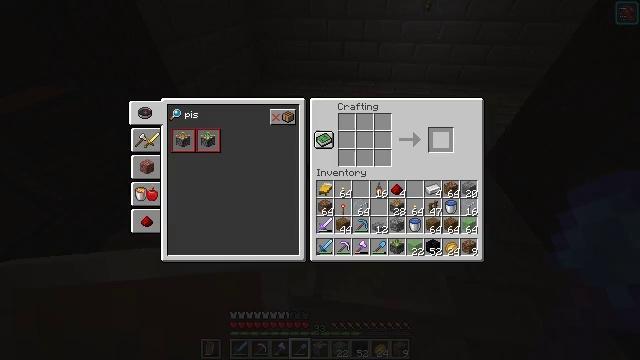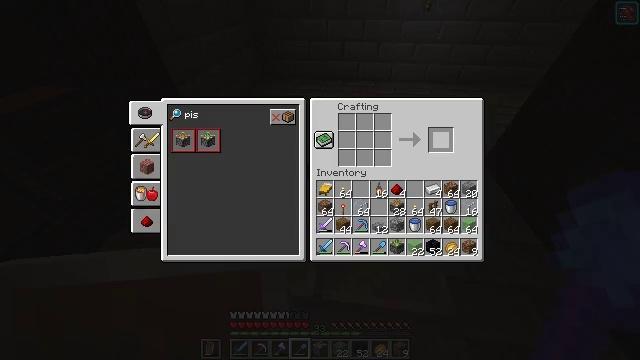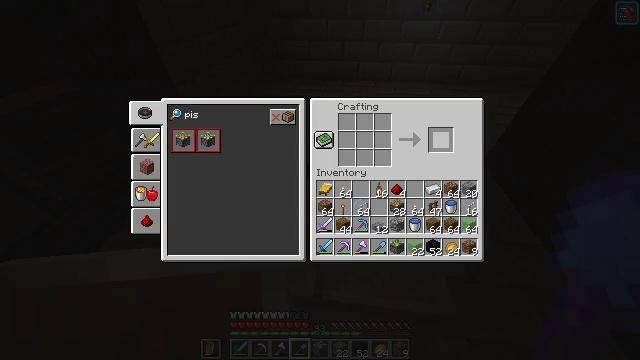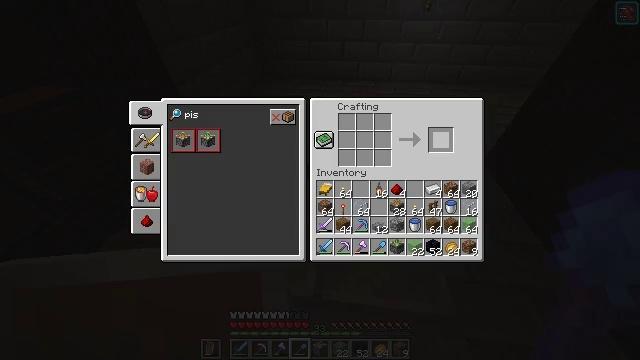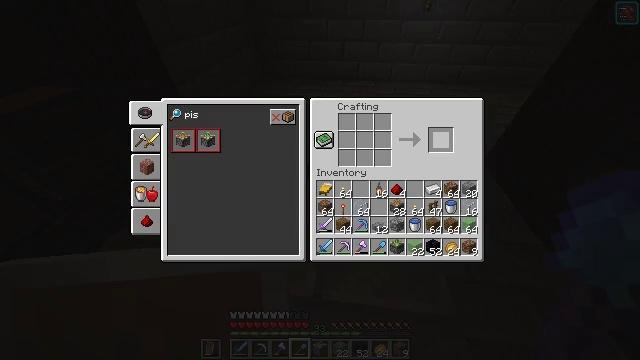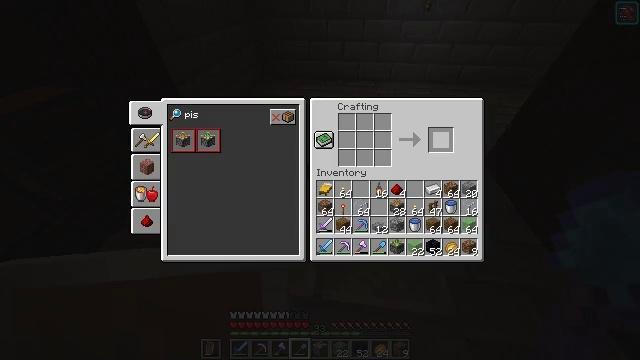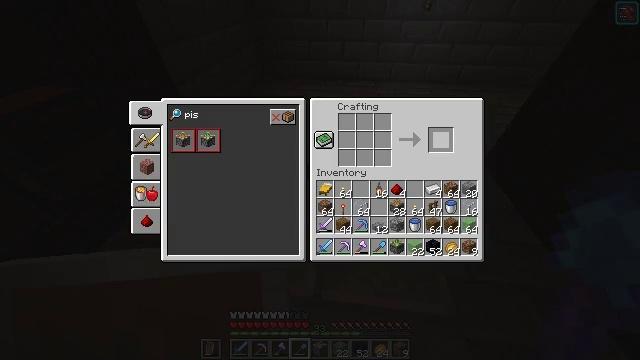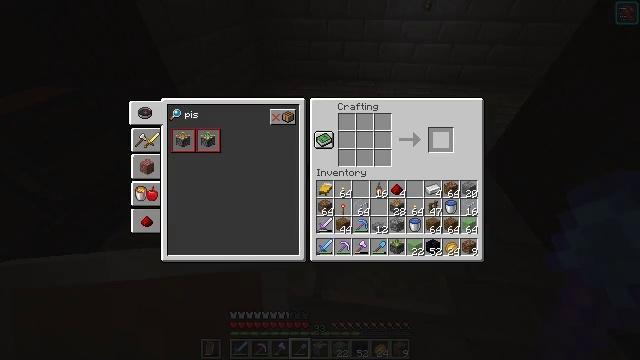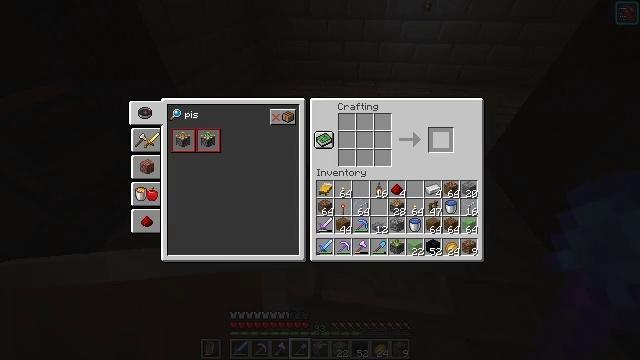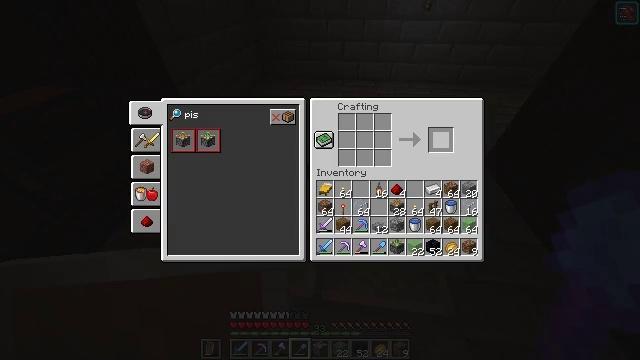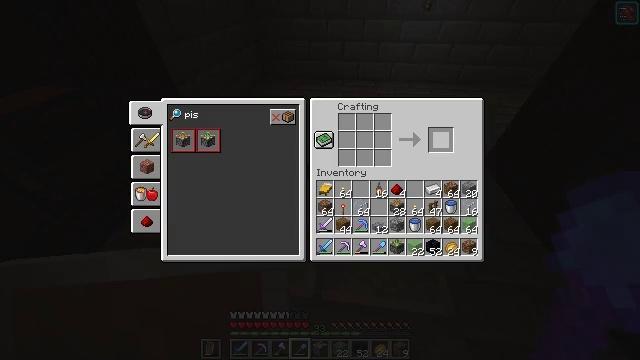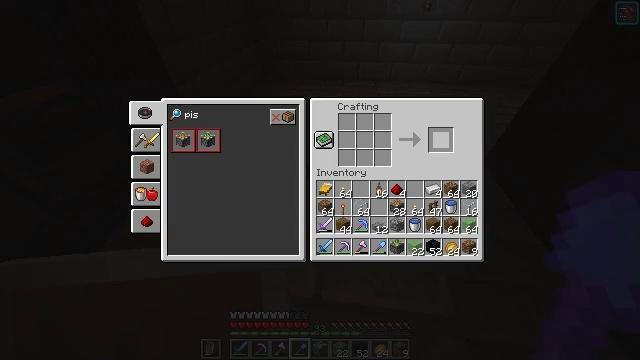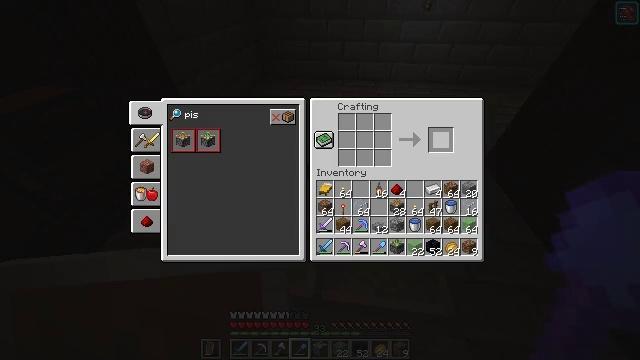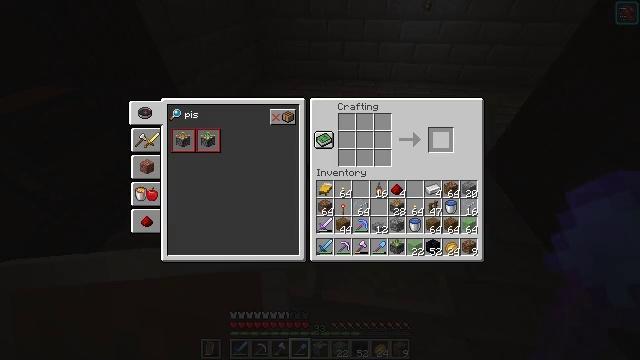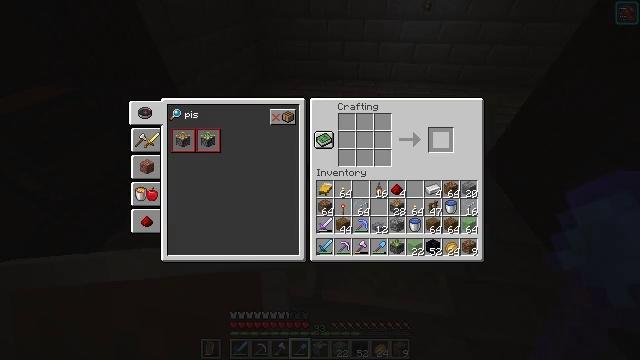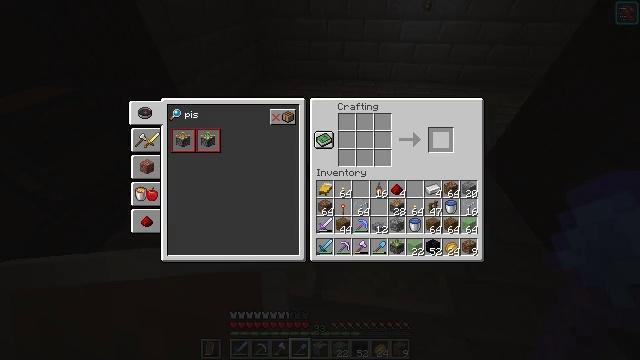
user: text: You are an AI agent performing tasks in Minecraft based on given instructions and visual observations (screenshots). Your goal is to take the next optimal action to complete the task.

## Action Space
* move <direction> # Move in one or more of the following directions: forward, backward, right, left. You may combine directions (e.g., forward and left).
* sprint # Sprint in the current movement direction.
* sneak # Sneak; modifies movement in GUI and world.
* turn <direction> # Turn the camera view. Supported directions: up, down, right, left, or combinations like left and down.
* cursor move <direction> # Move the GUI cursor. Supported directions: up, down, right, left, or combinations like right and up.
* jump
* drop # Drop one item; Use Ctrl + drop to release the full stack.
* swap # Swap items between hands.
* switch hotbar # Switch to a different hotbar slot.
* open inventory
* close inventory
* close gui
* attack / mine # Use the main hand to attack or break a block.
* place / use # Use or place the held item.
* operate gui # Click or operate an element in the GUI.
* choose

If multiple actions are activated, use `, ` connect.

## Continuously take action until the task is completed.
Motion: motion action
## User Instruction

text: Craft a sticky piston.
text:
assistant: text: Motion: open gui
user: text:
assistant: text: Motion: no_op
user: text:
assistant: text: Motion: no_op
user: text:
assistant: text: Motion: no_op
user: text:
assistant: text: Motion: no_op
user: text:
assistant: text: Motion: no_op
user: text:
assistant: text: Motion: no_op
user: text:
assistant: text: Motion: no_op
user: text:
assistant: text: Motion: no_op
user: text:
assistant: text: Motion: no_op
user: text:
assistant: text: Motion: no_op
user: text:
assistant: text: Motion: no_op
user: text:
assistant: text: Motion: no_op
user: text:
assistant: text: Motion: no_op
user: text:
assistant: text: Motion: no_op
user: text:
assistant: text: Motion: no_op
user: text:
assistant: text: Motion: no_op
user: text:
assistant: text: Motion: no_op
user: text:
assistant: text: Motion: no_op
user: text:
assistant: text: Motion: no_op
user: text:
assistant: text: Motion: no_op
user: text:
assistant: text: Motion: no_op
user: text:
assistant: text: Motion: no_op
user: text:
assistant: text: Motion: no_op
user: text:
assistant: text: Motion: no_op
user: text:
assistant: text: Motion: no_op
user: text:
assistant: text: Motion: no_op
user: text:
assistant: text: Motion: no_op
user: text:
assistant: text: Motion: no_op
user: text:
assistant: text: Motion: no_op